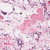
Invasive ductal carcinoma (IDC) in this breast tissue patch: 0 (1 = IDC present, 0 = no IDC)